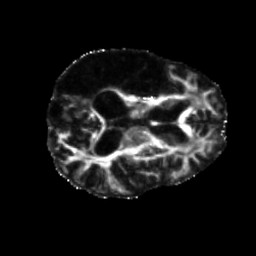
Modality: FA
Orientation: axial
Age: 51
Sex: male
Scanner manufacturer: siemens
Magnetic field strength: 3 T
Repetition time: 5.25 s
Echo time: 0.08 s